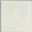
Piece: xx